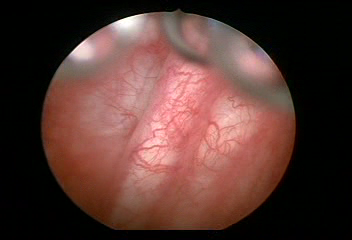
Modality: WLC
Class: Normal mucosa
Bladder cancer association: No